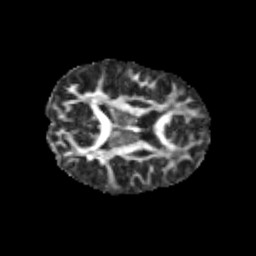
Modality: FA
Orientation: axial
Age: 12
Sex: male
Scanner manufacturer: siemens
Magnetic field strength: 3 T
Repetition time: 3.8 s
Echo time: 0.07 s